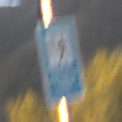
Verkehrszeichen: Verkehrshelfer
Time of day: SunriseSunset
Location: Outdoor (Nature)
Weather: Clear
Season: NotSpecified
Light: Natural